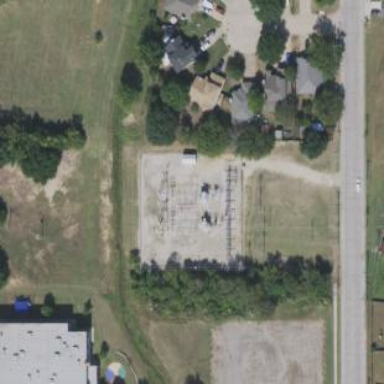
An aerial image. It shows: Power substation.